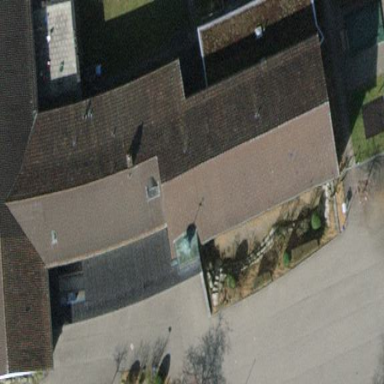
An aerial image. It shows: School building with school amenities.